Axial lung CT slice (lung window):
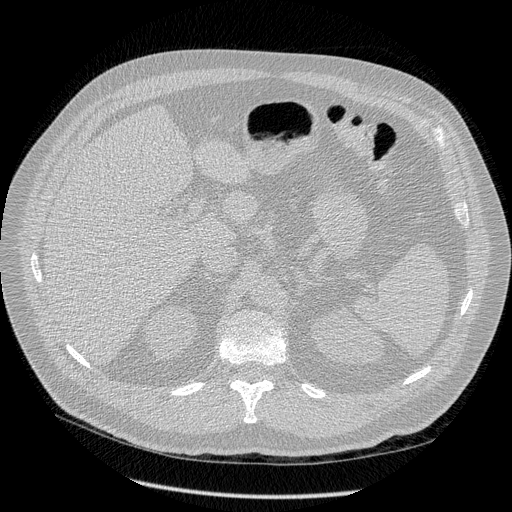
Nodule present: no